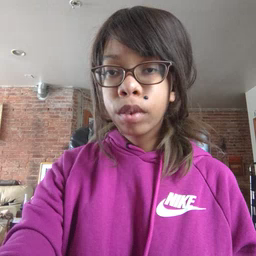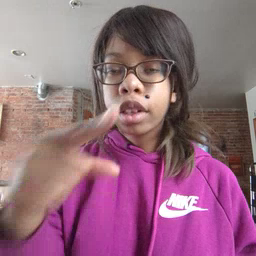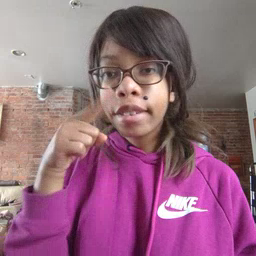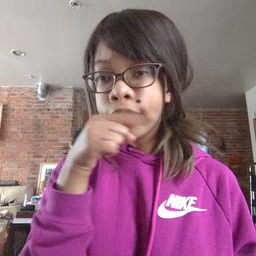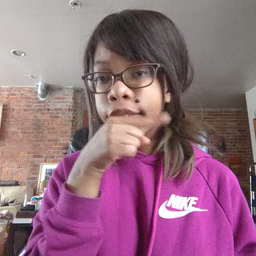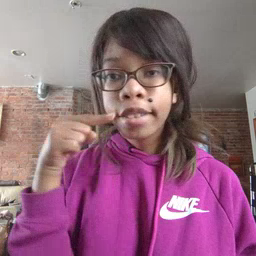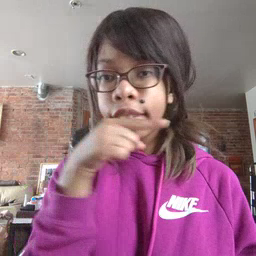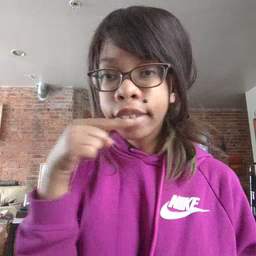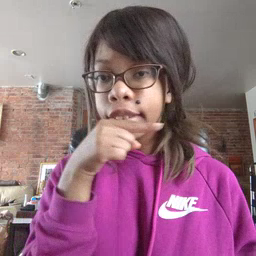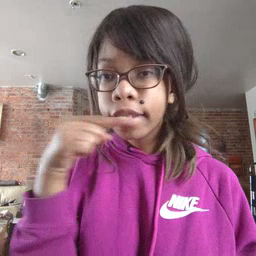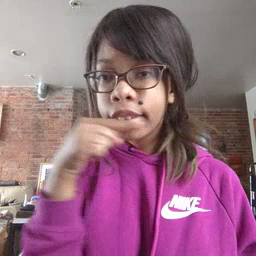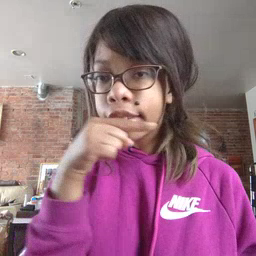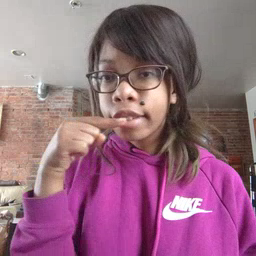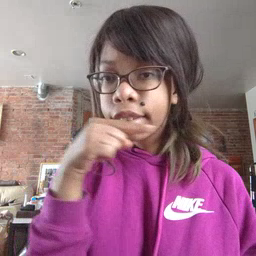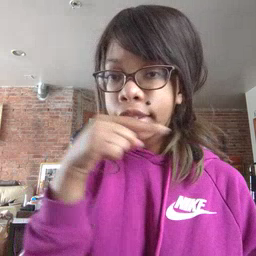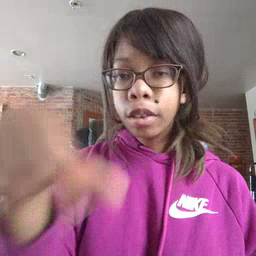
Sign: toothbrush